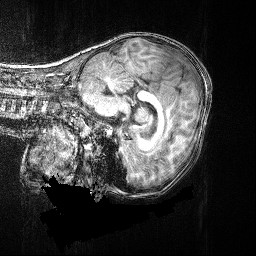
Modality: T1w
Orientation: sagittal
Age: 84
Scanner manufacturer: siemens
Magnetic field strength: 3 T
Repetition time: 2.5 s
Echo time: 0.00347 s